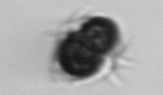
Label: Mesodinium